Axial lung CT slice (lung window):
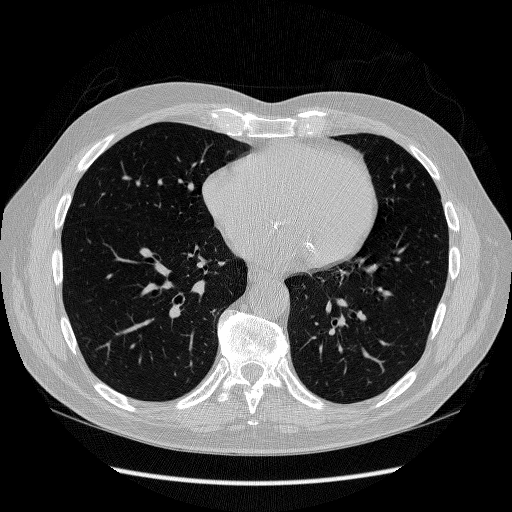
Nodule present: no